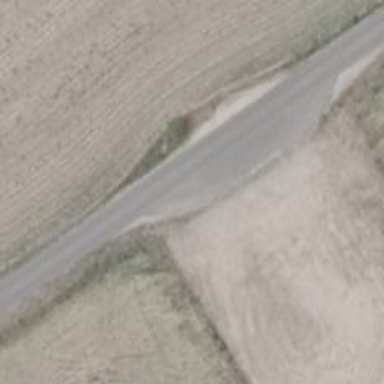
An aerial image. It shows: Passing place on the road.